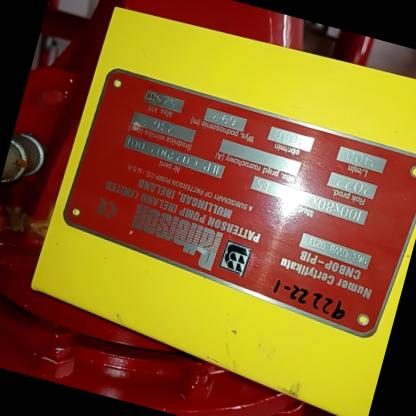
Klasa: tabliczka-znamionowa